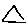
Label: triangle